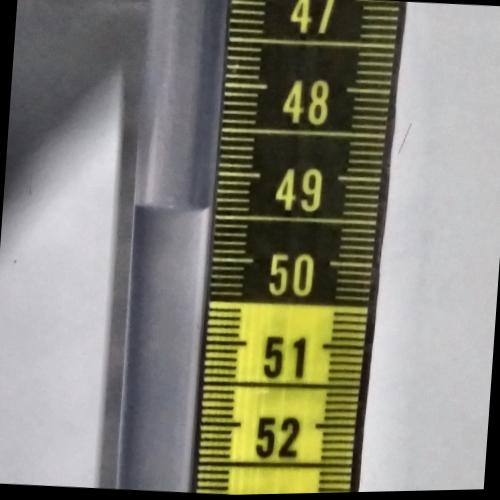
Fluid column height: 49.4 cm